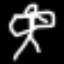
Label: angel